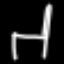
Label: chair